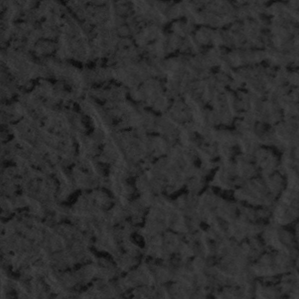
Label: frost